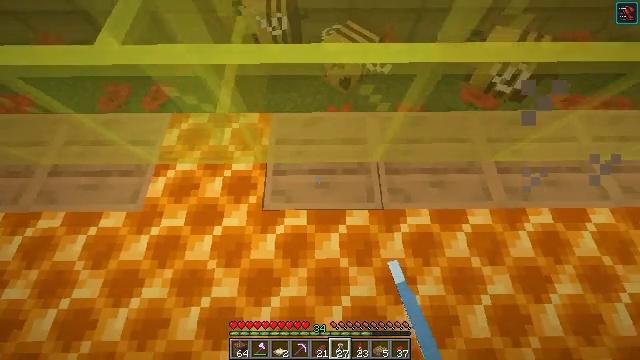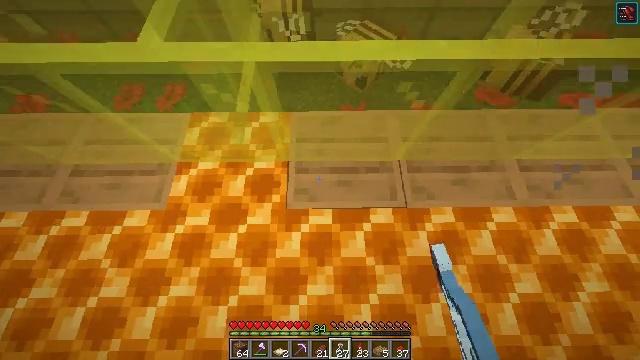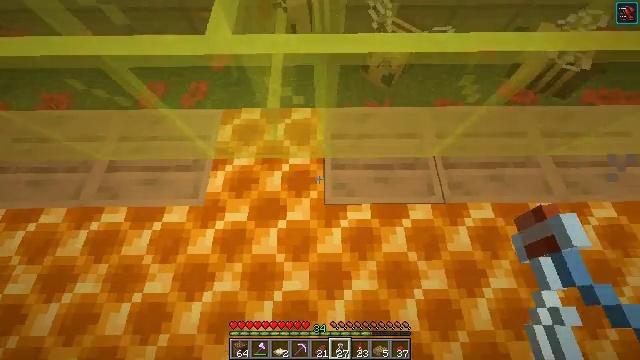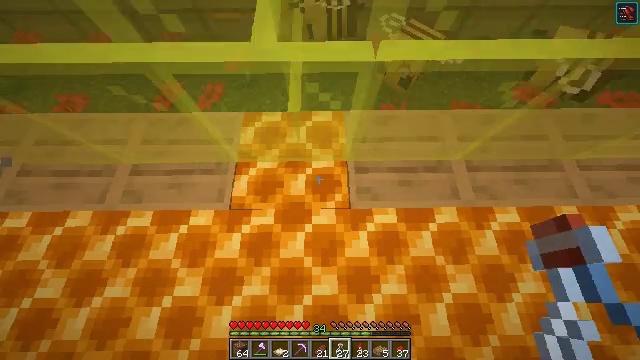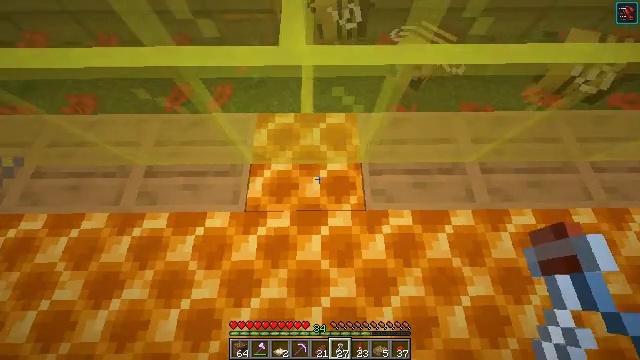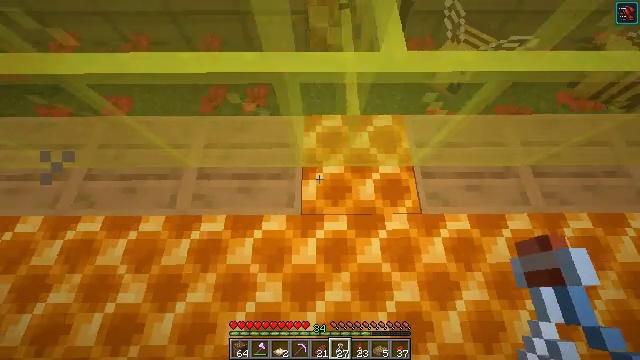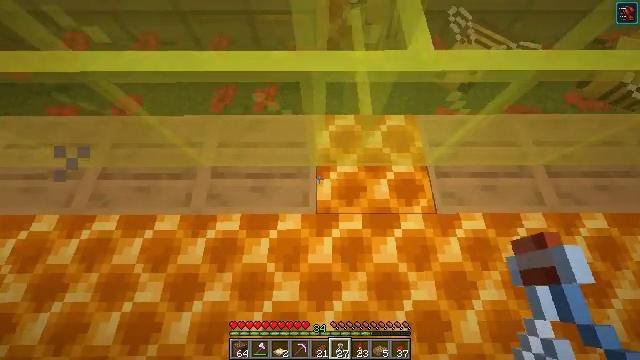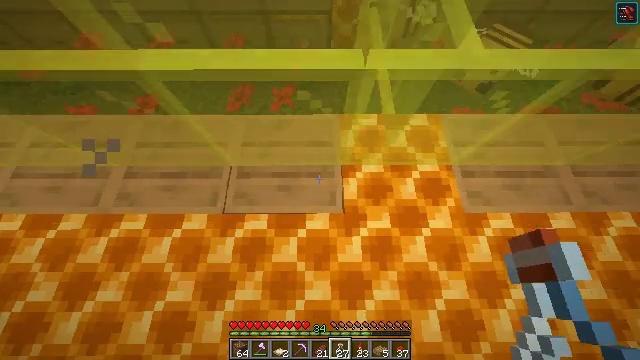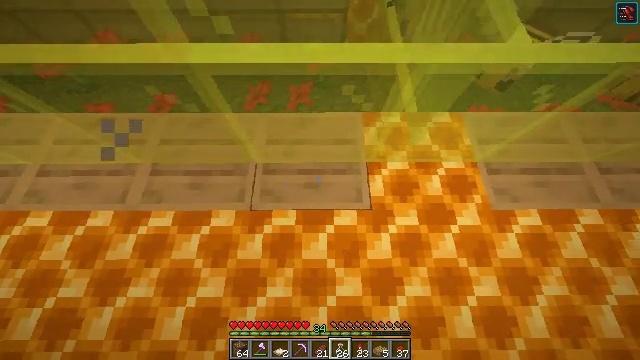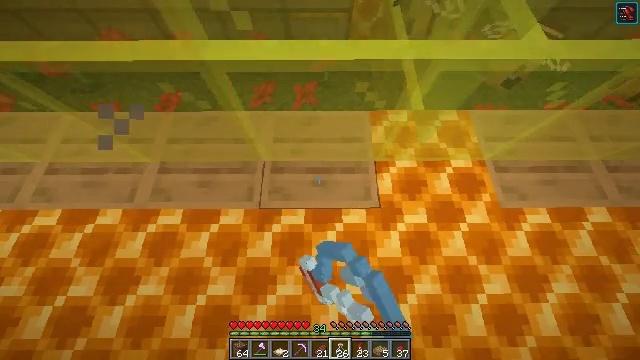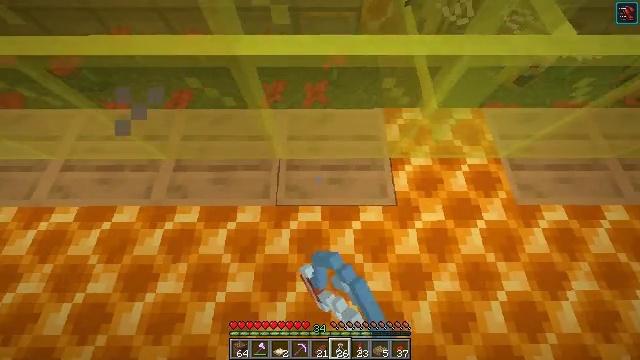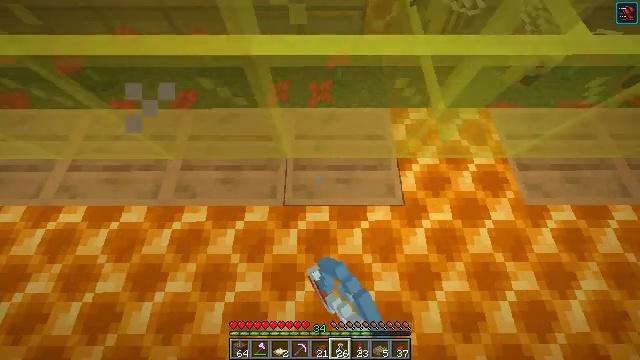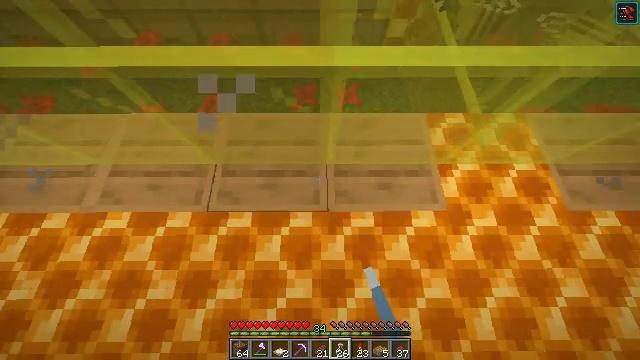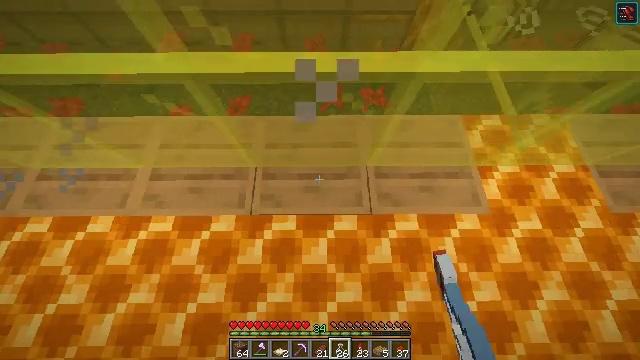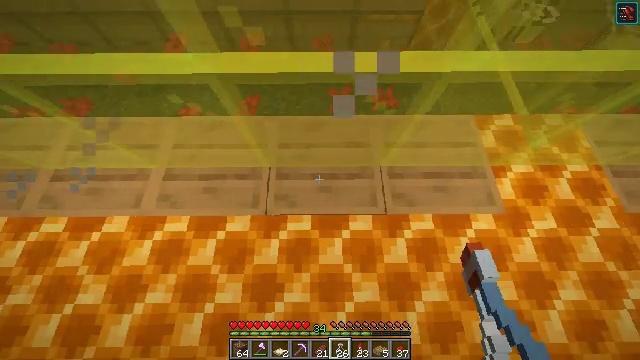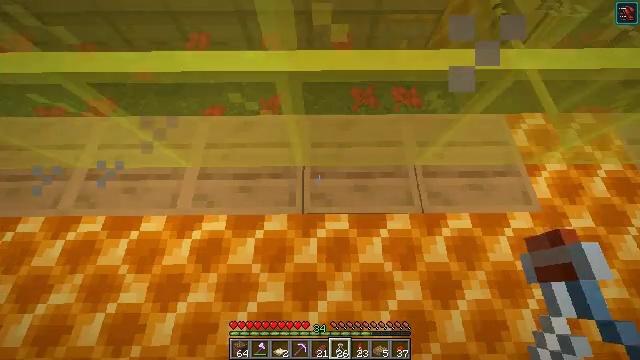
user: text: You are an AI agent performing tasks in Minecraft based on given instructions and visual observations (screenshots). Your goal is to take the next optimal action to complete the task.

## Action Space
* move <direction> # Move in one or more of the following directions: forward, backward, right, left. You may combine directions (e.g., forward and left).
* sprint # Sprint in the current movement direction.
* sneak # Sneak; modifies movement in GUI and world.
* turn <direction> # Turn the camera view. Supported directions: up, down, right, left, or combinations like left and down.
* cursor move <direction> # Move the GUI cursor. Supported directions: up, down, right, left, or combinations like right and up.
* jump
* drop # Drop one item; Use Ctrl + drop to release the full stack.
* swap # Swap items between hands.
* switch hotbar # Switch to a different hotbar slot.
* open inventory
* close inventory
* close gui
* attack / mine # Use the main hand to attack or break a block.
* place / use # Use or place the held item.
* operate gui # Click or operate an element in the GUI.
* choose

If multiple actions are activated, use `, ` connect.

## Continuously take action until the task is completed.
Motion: motion action
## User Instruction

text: Form a honey block with honey bottles in the grid.
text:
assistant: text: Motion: move left, use / place
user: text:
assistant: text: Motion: move left, use / place
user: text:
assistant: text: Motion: move left, use / place
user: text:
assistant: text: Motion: move left, use / place
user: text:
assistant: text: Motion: move left, use / place
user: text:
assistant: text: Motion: move left, use / place
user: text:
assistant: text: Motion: use / place
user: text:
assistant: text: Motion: use / place
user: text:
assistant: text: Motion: use / place
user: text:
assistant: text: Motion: move left, use / place
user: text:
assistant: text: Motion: move left, use / place
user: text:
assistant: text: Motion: move left, use / place
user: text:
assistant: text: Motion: move left, use / place
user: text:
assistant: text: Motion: move left, use / place
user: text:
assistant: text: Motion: use / place
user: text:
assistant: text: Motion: use / place
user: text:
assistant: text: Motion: use / place
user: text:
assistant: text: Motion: move left, use / place
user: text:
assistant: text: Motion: move left, use / place
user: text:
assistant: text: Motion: move left, use / place
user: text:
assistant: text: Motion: move left, use / place
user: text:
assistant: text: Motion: use / place
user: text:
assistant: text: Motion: use / place
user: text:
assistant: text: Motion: move left, use / place
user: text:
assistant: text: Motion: move left, use / place
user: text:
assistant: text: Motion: move left, use / place
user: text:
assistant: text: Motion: move left, use / place
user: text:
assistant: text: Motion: move left, use / place
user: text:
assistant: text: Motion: use / place
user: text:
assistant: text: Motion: move left, use / place